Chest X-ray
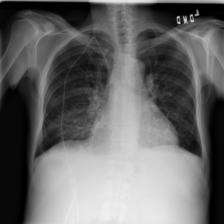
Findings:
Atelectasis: negative
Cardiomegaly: negative
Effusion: positive
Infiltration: negative
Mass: negative
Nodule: negative
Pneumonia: negative
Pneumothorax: negative
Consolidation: negative
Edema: negative
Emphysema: negative
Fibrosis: negative
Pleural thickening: negative
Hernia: negative